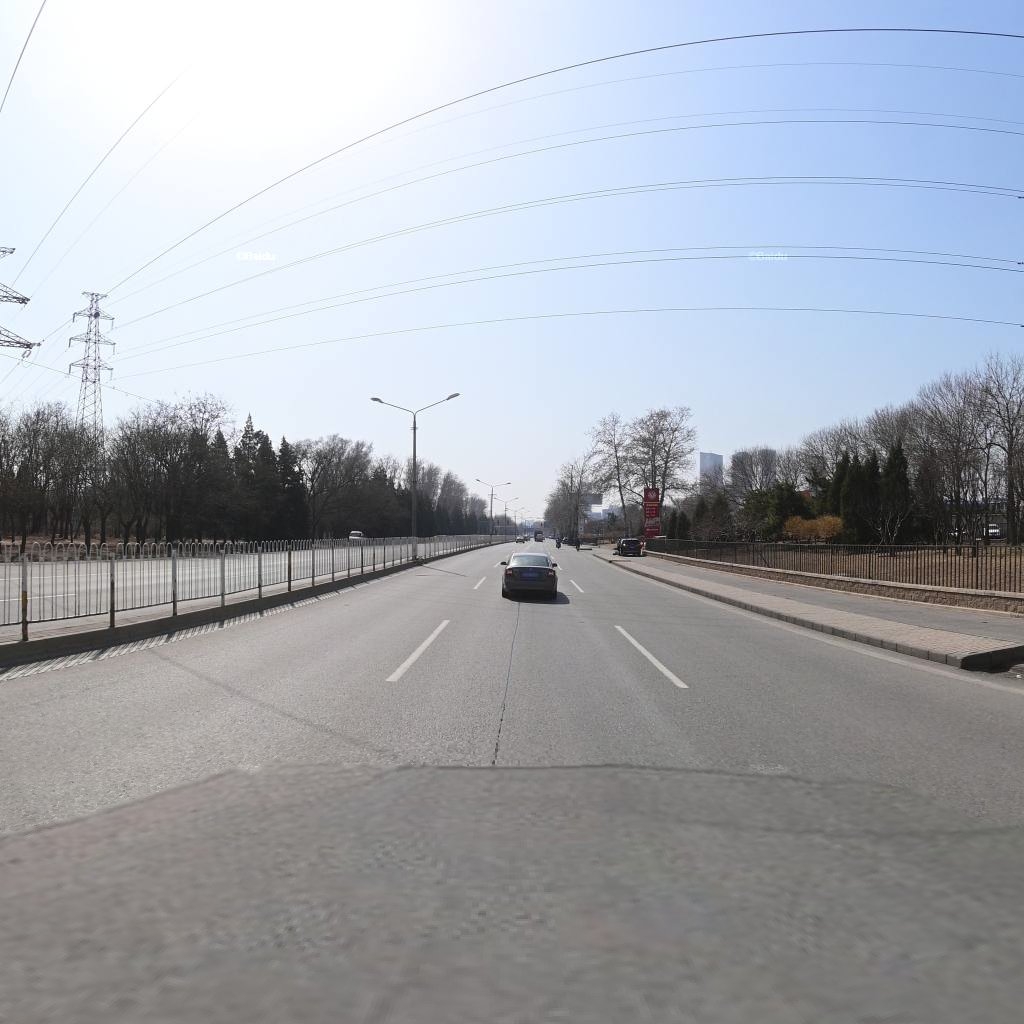
Region: Chaoyang
Road damage annotations: longitudinal crack